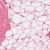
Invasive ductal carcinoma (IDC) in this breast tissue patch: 0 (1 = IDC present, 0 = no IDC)